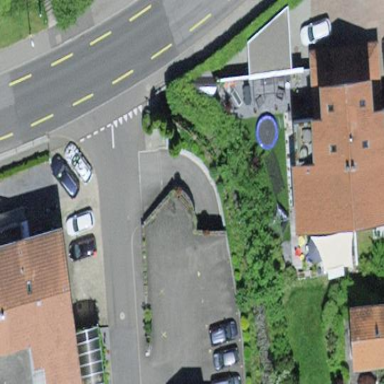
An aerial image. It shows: Parking area.